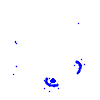
Particle: electron